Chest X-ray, PA view. Patient: 60 years old, sex M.
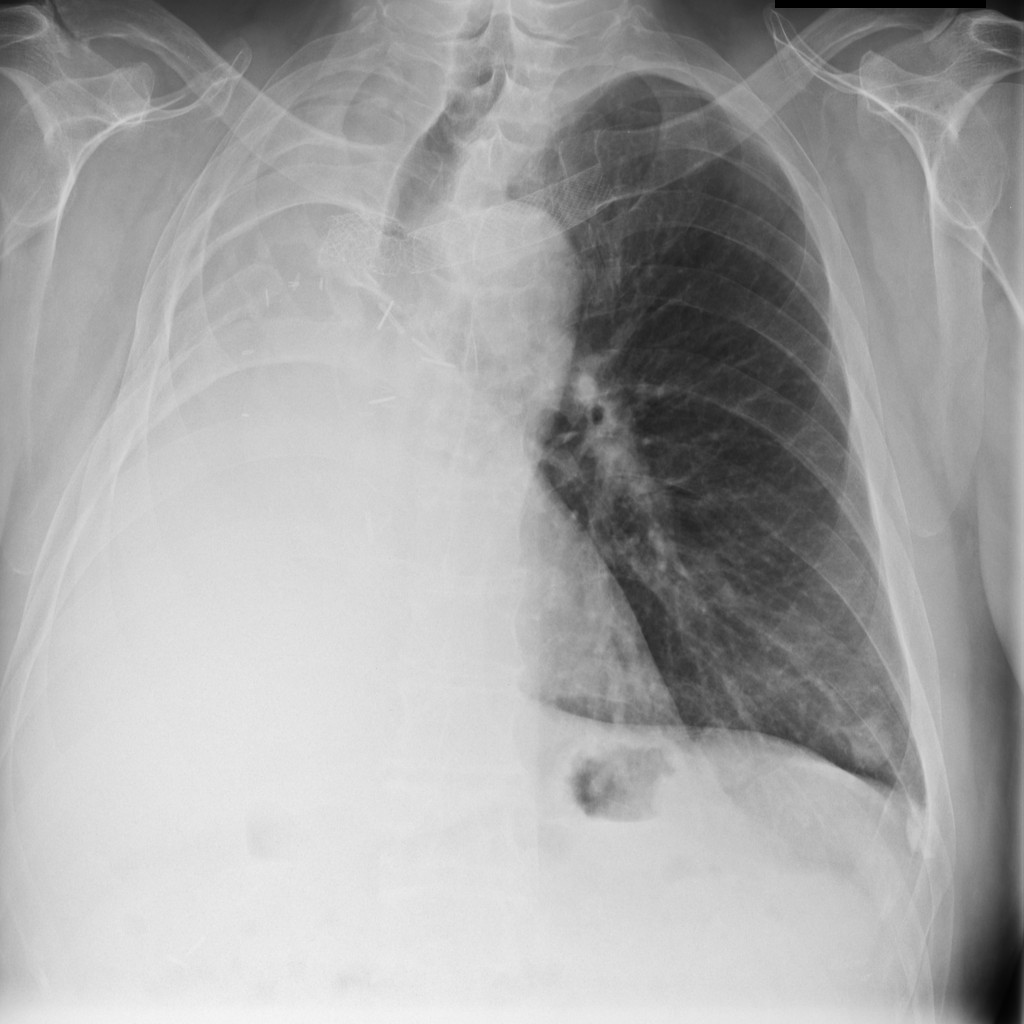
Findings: Nodule